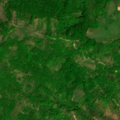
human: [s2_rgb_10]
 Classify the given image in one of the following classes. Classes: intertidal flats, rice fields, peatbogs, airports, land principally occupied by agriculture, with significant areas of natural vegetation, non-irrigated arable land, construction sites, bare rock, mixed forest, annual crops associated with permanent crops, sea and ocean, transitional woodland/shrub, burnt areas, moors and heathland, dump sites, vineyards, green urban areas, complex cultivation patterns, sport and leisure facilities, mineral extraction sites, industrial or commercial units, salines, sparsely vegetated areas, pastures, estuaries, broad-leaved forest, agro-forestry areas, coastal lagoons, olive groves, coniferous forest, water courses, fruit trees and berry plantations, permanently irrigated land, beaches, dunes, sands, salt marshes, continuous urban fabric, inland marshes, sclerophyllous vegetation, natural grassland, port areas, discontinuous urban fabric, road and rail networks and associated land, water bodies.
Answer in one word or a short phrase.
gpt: land principally occupied by agriculture, with significant areas of natural vegetation, broad-leaved forest, transitional woodland/shrub